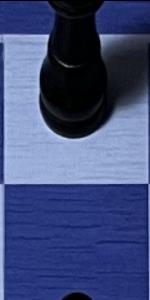
Label: Empty